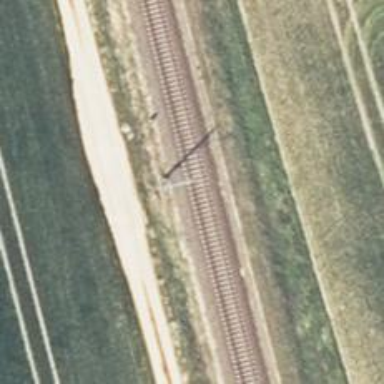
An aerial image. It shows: Railway milestone with catenary mast.